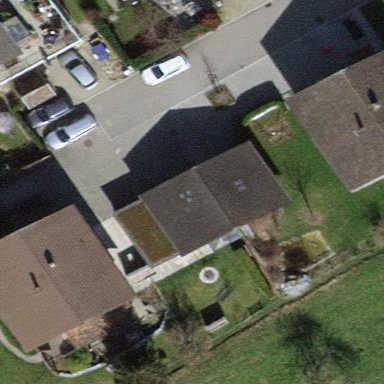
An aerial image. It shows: Garage building.